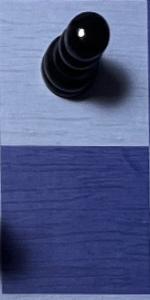
Label: Empty